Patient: sex M, age 76
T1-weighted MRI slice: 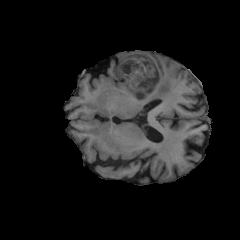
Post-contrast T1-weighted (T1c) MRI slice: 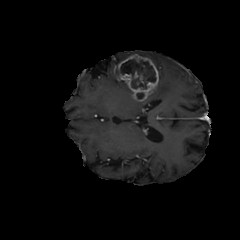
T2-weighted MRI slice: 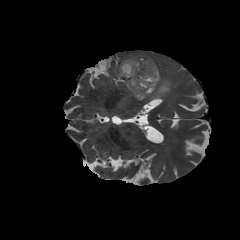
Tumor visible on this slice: yes
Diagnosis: Glioblastoma, IDH-wildtype
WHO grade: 4